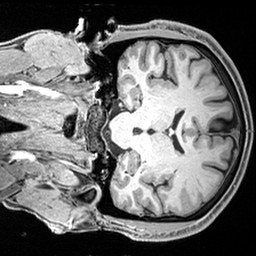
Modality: T1w
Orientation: coronal
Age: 33
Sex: male
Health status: healthy
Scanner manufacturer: siemens
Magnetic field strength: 3 T
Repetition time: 2.4 s
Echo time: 0.00217 s